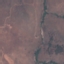
Label: HerbaceousVegetation